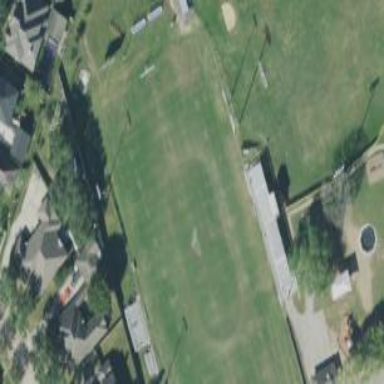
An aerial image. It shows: Multi-sport pitch with grass surface.